Question: I inherited several projects Javas in my new job, but I'm having some problems with settings. I'm facing a problem that is researched so common. "java.lang.NoClassDefFoundError: org / hibernate / Session", put all the jars even unnecessary hibernate are mapped in the classpath.
Im using tomcat 7, hirbernat 4, jre7.
every project extends compnet that have all necessary jars in lib folder.
do i need to put those already mapped jars in this project ?
The erro is catch here:
'''
@Override
public void init(ServletConfig config) throws ServletException {
super.init(config);
HibernateUtil.currentSession();
}
'''
classpath:
'''
<classpathentry kind="src" path="src"/>
<classpathentry exported="true" kind="con" path="org.eclipse.jst.j2ee.internal.module.container"/>
<classpathentry exported="true" kind="lib" path="/Compnet/lib/xstream 1.3/xpp3_min-1.1.4c.jar">
<attributes>
<attribute name="org.eclipse.jst.component.dependency" value="/WEB-INF/lib"/>
</attributes>
</classpathentry>
<classpathentry exported="true" kind="lib" path="/Compnet/lib/xstream 1.3/xstream-1.3.1.jar">
<attributes>
<attribute name="org.eclipse.jst.component.dependency" value="/WEB-INF/lib"/>
</attributes>
</classpathentry>
<classpathentry exported="true" kind="con" path="org.eclipse.jst.server.core.container/org.eclipse.jst.server.tomcat.runtimeTarget/Apache Tomcat v6.0"/>
<classpathentry exported="true" kind="lib" path="/Compnet/lib/commons fileupload 1.2.1/commons-fileupload-1.2.1.jar">
<attributes>
<attribute name="org.eclipse.jst.component.dependency" value="/WEB-INF/lib"/>
</attributes>
</classpathentry>
<classpathentry exported="true" kind="lib" path="/Compnet/lib/hibernate 3/antlr.jar">
<attributes>
<attribute name="org.eclipse.jst.component.dependency" value="/WEB-INF/lib"/>
</attributes>
</classpathentry>
<classpathentry exported="true" kind="lib" path="/Compnet/lib/hibernate 3/commons-collections.jar">
<attributes>
<attribute name="org.eclipse.jst.component.dependency" value="/WEB-INF/lib"/>
</attributes>
</classpathentry>
<classpathentry exported="true" kind="lib" path="/Compnet/lib/hibernate 3/dom4j.jar">
<attributes>
<attribute name="org.eclipse.jst.component.dependency" value="/WEB-INF/lib"/>
</attributes>
</classpathentry>
<classpathentry exported="true" kind="lib" path="/Compnet/lib/hibernate 3/ejb3-persistence.jar">
<attributes>
<attribute name="org.eclipse.jst.component.dependency" value="/WEB-INF/lib"/>
</attributes>
</classpathentry>
<classpathentry exported="true" kind="lib" path="/Compnet/lib/hibernate 3/hibernate-annotations.jar">
<attributes>
<attribute name="org.eclipse.jst.component.dependency" value="/WEB-INF/lib"/>
</attributes>
</classpathentry>
<classpathentry exported="true" kind="lib" path="/Compnet/lib/hibernate 3/hibernate-commons-annotations.jar">
<attributes>
<attribute name="org.eclipse.jst.component.dependency" value="/WEB-INF/lib"/>
</attributes>
</classpathentry>
<classpathentry exported="true" kind="lib" path="/Compnet/lib/hibernate 3/hibernate-validator.jar">
<attributes>
<attribute name="org.eclipse.jst.component.dependency" value="/WEB-INF/lib"/>
</attributes>
</classpathentry>
<classpathentry exported="true" kind="lib" path="/Compnet/lib/hibernate 3/hibernate3.jar">
<attributes>
<attribute name="org.eclipse.jst.component.dependency" value="/WEB-INF/lib"/>
</attributes>
</classpathentry>
<classpathentry exported="true" kind="lib" path="/Compnet/lib/hibernate 3/javassist.jar">
<attributes>
<attribute name="org.eclipse.jst.component.dependency" value="/WEB-INF/lib"/>
</attributes>
</classpathentry>
<classpathentry exported="true" kind="lib" path="/Compnet/lib/hibernate 3/jta.jar">
<attributes>
<attribute name="org.eclipse.jst.component.dependency" value="/WEB-INF/lib"/>
</attributes>
</classpathentry>
<classpathentry exported="true" kind="lib" path="/Compnet/lib/hibernate 3/jtds-1.2.4.jar">
<attributes>
<attribute name="org.eclipse.jst.component.dependency" value="/WEB-INF/lib"/>
</attributes>
</classpathentry>
<classpathentry exported="true" kind="lib" path="/Compnet/lib/hibernate 3/log4j.jar">
<attributes>
<attribute name="org.eclipse.jst.component.dependency" value="/WEB-INF/lib"/>
</attributes>
</classpathentry>
<classpathentry exported="true" kind="lib" path="/Compnet/lib/hibernate 3/slf4j-api.jar">
<attributes>
<attribute name="org.eclipse.jst.component.dependency" value="/WEB-INF/lib"/>
</attributes>
</classpathentry>
<classpathentry exported="true" kind="lib" path="/Compnet/lib/hibernate 3/slf4j-log4j12.jar">
<attributes>
<attribute name="org.eclipse.jst.component.dependency" value="/WEB-INF/lib"/>
</attributes>
</classpathentry>
<classpathentry exported="true" kind="lib" path="/Compnet/lib/commons logging/commons-logging-1.1.1.jar">
<attributes>
<attribute name="org.eclipse.jst.component.dependency" value="/WEB-INF/lib"/>
</attributes>
</classpathentry>
<classpathentry exported="true" kind="lib" path="/Compnet/lib/commons logging/commons-logging-adapters-1.1.jar">
<attributes>
<attribute name="org.eclipse.jst.component.dependency" value="/WEB-INF/lib"/>
</attributes>
</classpathentry>
<classpathentry exported="true" kind="lib" path="/Compnet/lib/commons logging/commons-logging-api-1.1.jar">
<attributes>
<attribute name="org.eclipse.jst.component.dependency" value="/WEB-INF/lib"/>
</attributes>
</classpathentry>
<classpathentry kind="con" path="org.eclipse.jdt.launching.JRE_CONTAINER"/>
<classpathentry combineaccessrules="false" exported="true" kind="src" path="/pkg_ocorrencia"/>
<classpathentry combineaccessrules="false" exported="true" kind="src" path="/pkg_mandado"/>
<classpathentry exported="true" kind="lib" path="/Compnet/lib/jasper - ireport 3.7.4/commons-beanutils-1.8.2.jar">
<attributes>
<attribute name="org.eclipse.jst.component.dependency" value="/WEB-INF/lib"/>
</attributes>
</classpathentry>
<classpathentry exported="true" kind="lib" path="/Compnet/lib/jasper - ireport 3.7.4/commons-digester-1.7.jar">
<attributes>
<attribute name="org.eclipse.jst.component.dependency" value="/WEB-INF/lib"/>
</attributes>
</classpathentry>
<classpathentry exported="true" kind="lib" path="/Compnet/lib/jasper - ireport 3.7.4/groovy-all-1.5.5.jar">
<attributes>
<attribute name="org.eclipse.jst.component.dependency" value="/WEB-INF/lib"/>
</attributes>
</classpathentry>
<classpathentry exported="true" kind="lib" path="/Compnet/lib/jasper - ireport 3.7.4/iText-2.1.0.jar">
<attributes>
<attribute name="org.eclipse.jst.component.dependency" value="/WEB-INF/lib"/>
</attributes>
</classpathentry>
<classpathentry exported="true" kind="lib" path="/Compnet/lib/jasper - ireport 3.7.4/jasperreports-3.7.4.jar">
<attributes>
<attribute name="org.eclipse.jst.component.dependency" value="/WEB-INF/lib"/>
</attributes>
</classpathentry>
<classpathentry exported="true" kind="lib" path="/Compnet/lib/jasper - ireport 3.7.4/jasperreports-chart-themes-3.7.4.jar">
<attributes>
<attribute name="org.eclipse.jst.component.dependency" value="/WEB-INF/lib"/>
</attributes>
</classpathentry>
<classpathentry exported="true" kind="lib" path="/Compnet/lib/jasper - ireport 3.7.4/jasperreports-extensions-3.5.3.jar">
<attributes>
<attribute name="org.eclipse.jst.component.dependency" value="/WEB-INF/lib"/>
</attributes>
</classpathentry>
<classpathentry exported="true" kind="lib" path="/Compnet/lib/jasper - ireport 3.7.4/jasperreports-fonts-3.7.4.jar">
<attributes>
<attribute name="org.eclipse.jst.component.dependency" value="/WEB-INF/lib"/>
</attributes>
</classpathentry>
<classpathentry exported="true" kind="lib" path="/Compnet/lib/jasper - ireport 3.7.4/spring.jar">
<attributes>
<attribute name="org.eclipse.jst.component.dependency" value="/WEB-INF/lib"/>
</attributes>
</classpathentry>
<classpathentry exported="true" kind="lib" path="/Compnet/lib/jasper - ireport 3.7.4/xalan.jar">
<attributes>
<attribute name="org.eclipse.jst.component.dependency" value="/WEB-INF/lib"/>
</attributes>
</classpathentry>
<classpathentry exported="true" kind="lib" path="/Compnet/lib/jasper - ireport 3.7.4/jfreechart-1.0.12.jar">
<attributes>
<attribute name="org.eclipse.jst.component.dependency" value="/WEB-INF/lib"/>
</attributes>
</classpathentry>
<classpathentry exported="true" kind="lib" path="/Compnet/lib/jasper - ireport 3.7.4/jcommon-1.0.15.jar">
<attributes>
<attribute name="org.eclipse.jst.component.dependency" value="/WEB-INF/lib"/>
</attributes>
</classpathentry>
<classpathentry combineaccessrules="false" kind="src" path="/Compnet"/>
<classpathentry exported="true" kind="lib" path="/Compnet/lib/commons email 1.2/commons-email-1.2.jar"/>
<classpathentry kind="lib" path="D:/Tomcat 7/apache-tomcat-7.0.27/lib/servlet-api.jar"/>
<classpathentry kind="lib" path="/Compnet/lib/hibernate4/antlr-2.7.7.jar"/>
<classpathentry kind="lib" path="/Compnet/lib/hibernate4/c3p0-0.9.1.jar"/>
<classpathentry kind="lib" path="/Compnet/lib/hibernate4/dom4j-1.6.1.jar"/>
<classpathentry kind="lib" path="/Compnet/lib/hibernate4/ehcache-core-2.4.3.jar"/>
<classpathentry kind="lib" path="/Compnet/lib/hibernate4/hibernate-c3p0-4.1.4.Final.jar"/>
<classpathentry kind="lib" path="/Compnet/lib/hibernate4/hibernate-commons-annotations-4.0.1.Final.jar"/>
<classpathentry kind="lib" path="/Compnet/lib/hibernate4/hibernate-core-4.1.4.Final.jar"/>
<classpathentry kind="lib" path="/Compnet/lib/hibernate4/hibernate-ehcache-4.1.4.Final.jar"/>
<classpathentry kind="lib" path="/Compnet/lib/hibernate4/hibernate-entitymanager-4.1.4.Final.jar"/>
<classpathentry kind="lib" path="/Compnet/lib/hibernate4/hibernate-envers-4.1.4.Final.jar"/>
<classpathentry kind="lib" path="/Compnet/lib/hibernate4/hibernate-infinispan-4.1.4.Final.jar"/>
<classpathentry kind="lib" path="/Compnet/lib/hibernate4/hibernate-jpa-2.0-api-1.0.1.Final.jar"/>
<classpathentry kind="lib" path="/Compnet/lib/hibernate4/hibernate-proxool-4.1.4.Final.jar"/>
<classpathentry kind="lib" path="/Compnet/lib/hibernate4/infinispan-core-5.1.4.FINAL.jar"/>
<classpathentry kind="lib" path="/Compnet/lib/hibernate4/javassist-3.15.0-GA.jar"/>
<classpathentry kind="lib" path="/Compnet/lib/hibernate4/jboss-logging-3.1.0.GA.jar"/>
<classpathentry kind="lib" path="/Compnet/lib/hibernate4/jboss-marshalling-1.3.11.GA.jar"/>
<classpathentry kind="lib" path="/Compnet/lib/hibernate4/jboss-marshalling-river-1.3.11.GA.jar"/>
<classpathentry kind="lib" path="/Compnet/lib/hibernate4/jboss-transaction-api_1.1_spec-1.0.0.Final.jar"/>
<classpathentry kind="lib" path="/Compnet/lib/hibernate4/jgroups-3.0.9.Final.jar"/>
<classpathentry kind="lib" path="/Compnet/lib/hibernate4/proxool-0.8.3.jar"/>
<classpathentry kind="lib" path="/Compnet/lib/hibernate4/rhq-pluginAnnotations-3.0.4.jar"/>
<classpathentry kind="lib" path="/Compnet/lib/hibernate4/slf4j-api-1.6.1.jar"/>
<classpathentry kind="lib" path="/Compnet/lib/hibernate4/stax2-api-3.1.1.jar"/>
<classpathentry kind="lib" path="/Compnet/lib/hibernate4/woodstox-core-asl-4.1.1.jar"/>
<classpathentry kind="output" path="build/classes"/>
'''
stacktrance:
java.lang.NoClassDefFoundError: org/hibernate/Session
at br.com.flex4j.servlet.genericActionServlet.init(genericActionServlet.java:29)
at org.apache.catalina.core.StandardWrapper.loadServlet(StandardWrapper.java:1161)
at org.apache.catalina.core.StandardWrapper.allocate(StandardWrapper.java:806)
at org.apache.catalina.core.StandardWrapperValve.invoke(StandardWrapperValve.java:129)
at org.apache.catalina.core.StandardContextValve.invoke(StandardContextValve.java:175)
at org.apache.catalina.core.StandardHostValve.invoke(StandardHostValve.java:128)
at org.apache.catalina.valves.ErrorReportValve.invoke(ErrorReportValve.java:102)
at org.apache.catalina.core.StandardEngineValve.invoke(StandardEngineValve.java:109)
at org.apache.catalina.connector.CoyoteAdapter.service(CoyoteAdapter.java:263)
at org.apache.coyote.http11.Http11Processor.process(Http11Processor.java:844)
at org.apache.coyote.http11.Http11Protocol$Http11ConnectionHandler.process(Http11Protocol.java:584)
at org.apache.tomcat.util.net.JIoEndpoint$Worker.run(JIoEndpoint.java:447)
at java.lang.Thread.run(Unknown Source)
Caused by: java.lang.ClassNotFoundException: org.hibernate.Session
at org.apache.catalina.loader.WebappClassLoader.loadClass(WebappClassLoader.java:1358)
at org.apache.catalina.loader.WebappClassLoader.loadClass(WebappClassLoader.java:1204)
... 13 more
Jun 21, 2012 3:39:22 PM org.apache.catalina.core.StandardWrapperValve invoke
SEVERE: Allocate exception for servlet genericActionServlet
java.lang.ClassNotFoundException: org.hibernate.Session
at org.apache.catalina.loader.WebappClassLoader.loadClass(WebappClassLoader.java:1358)
at org.apache.catalina.loader.WebappClassLoader.loadClass(WebappClassLoader.java:1204)
at br.com.flex4j.servlet.genericActionServlet.init(genericActionServlet.java:29)
at org.apache.catalina.core.StandardWrapper.loadServlet(StandardWrapper.java:1161)
at org.apache.catalina.core.StandardWrapper.allocate(StandardWrapper.java:806)
at org.apache.catalina.core.StandardWrapperValve.invoke(StandardWrapperValve.java:129)
at org.apache.catalina.core.StandardContextValve.invoke(StandardContextValve.java:175)
at org.apache.catalina.core.StandardHostValve.invoke(StandardHostValve.java:128)
at org.apache.catalina.valves.ErrorReportValve.invoke(ErrorReportValve.java:102)
at org.apache.catalina.core.StandardEngineValve.invoke(StandardEngineValve.java:109)
at org.apache.catalina.connector.CoyoteAdapter.service(CoyoteAdapter.java:263)
at org.apache.coyote.http11.Http11Processor.process(Http11Processor.java:844)
at org.apache.coyote.http11.Http11Protocol$Http11ConnectionHandler.process(Http11Protocol.java:584)
at org.apache.tomcat.util.net.JIoEndpoint$Worker.run(JIoEndpoint.java:447)
at java.lang.Thread.run(Unknown Source)
EDIT:
ClassPath of my project:
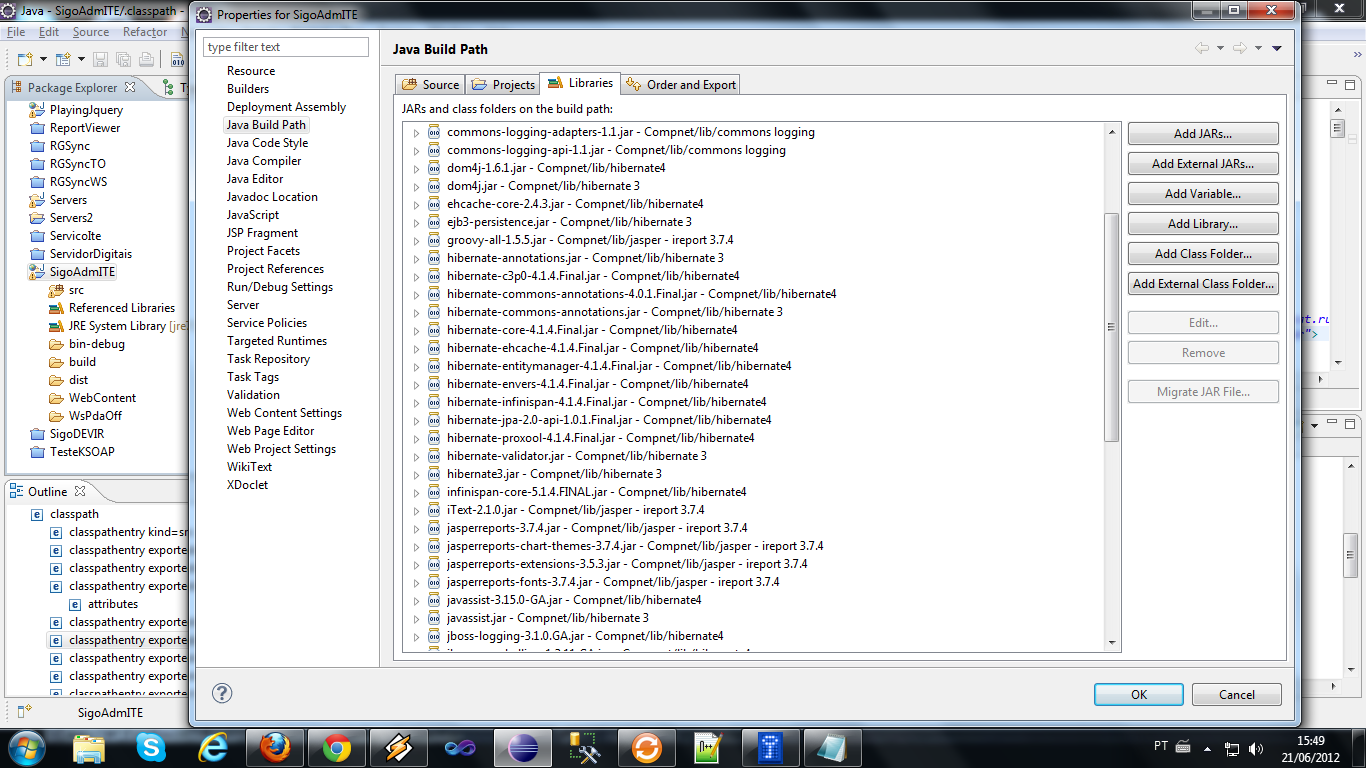
Answer: From what I understand the classpath xml you provided is used by Eclipse, it has nothing to do with your web application classpath. The reason you get an NoClassDefFoundError is Tomcat not being able to find Hibernate class. Make sure your Web Module has all required jars in WEB-INF/lib directory.